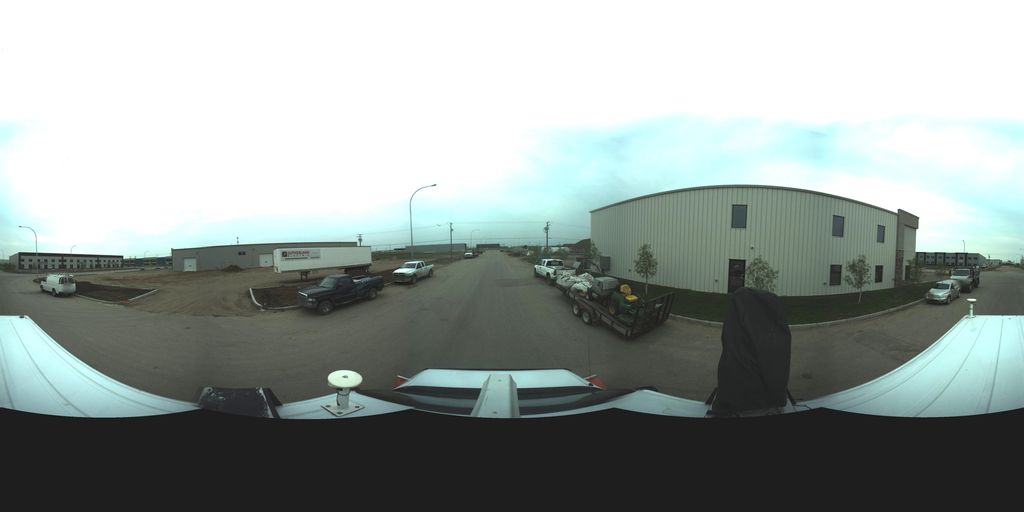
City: saskatoon